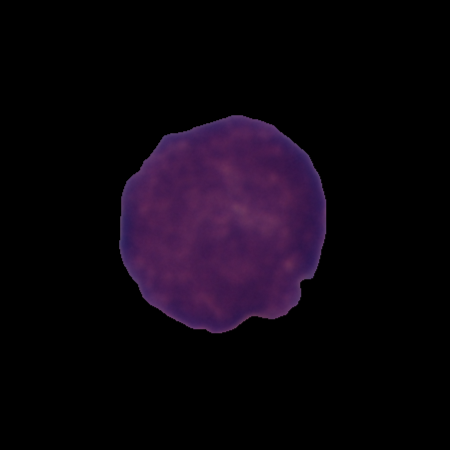
Label: cancer